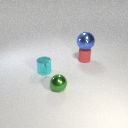
small cyan metal cylinder to the left of small green metal sphere